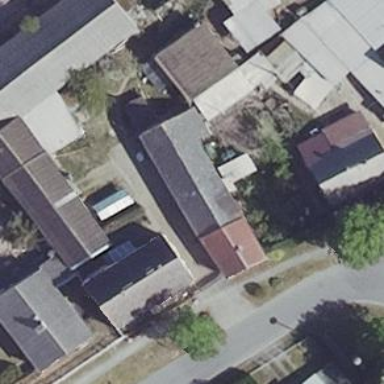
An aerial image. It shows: Shed building.